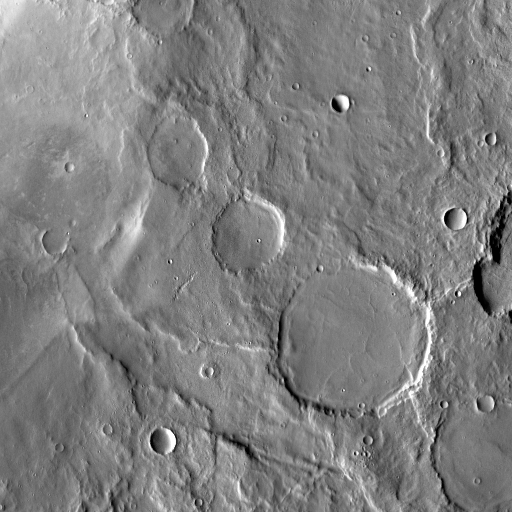
Crater classes present: Background, Other, Buried, Secondary